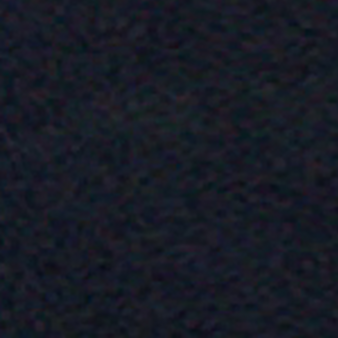
Label: other